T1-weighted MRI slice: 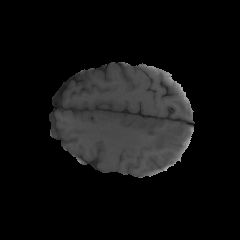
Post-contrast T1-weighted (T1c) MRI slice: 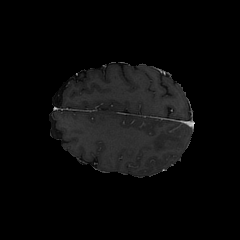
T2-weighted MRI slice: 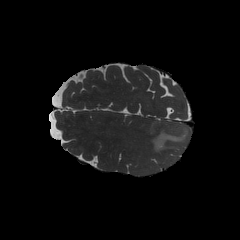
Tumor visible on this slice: yes